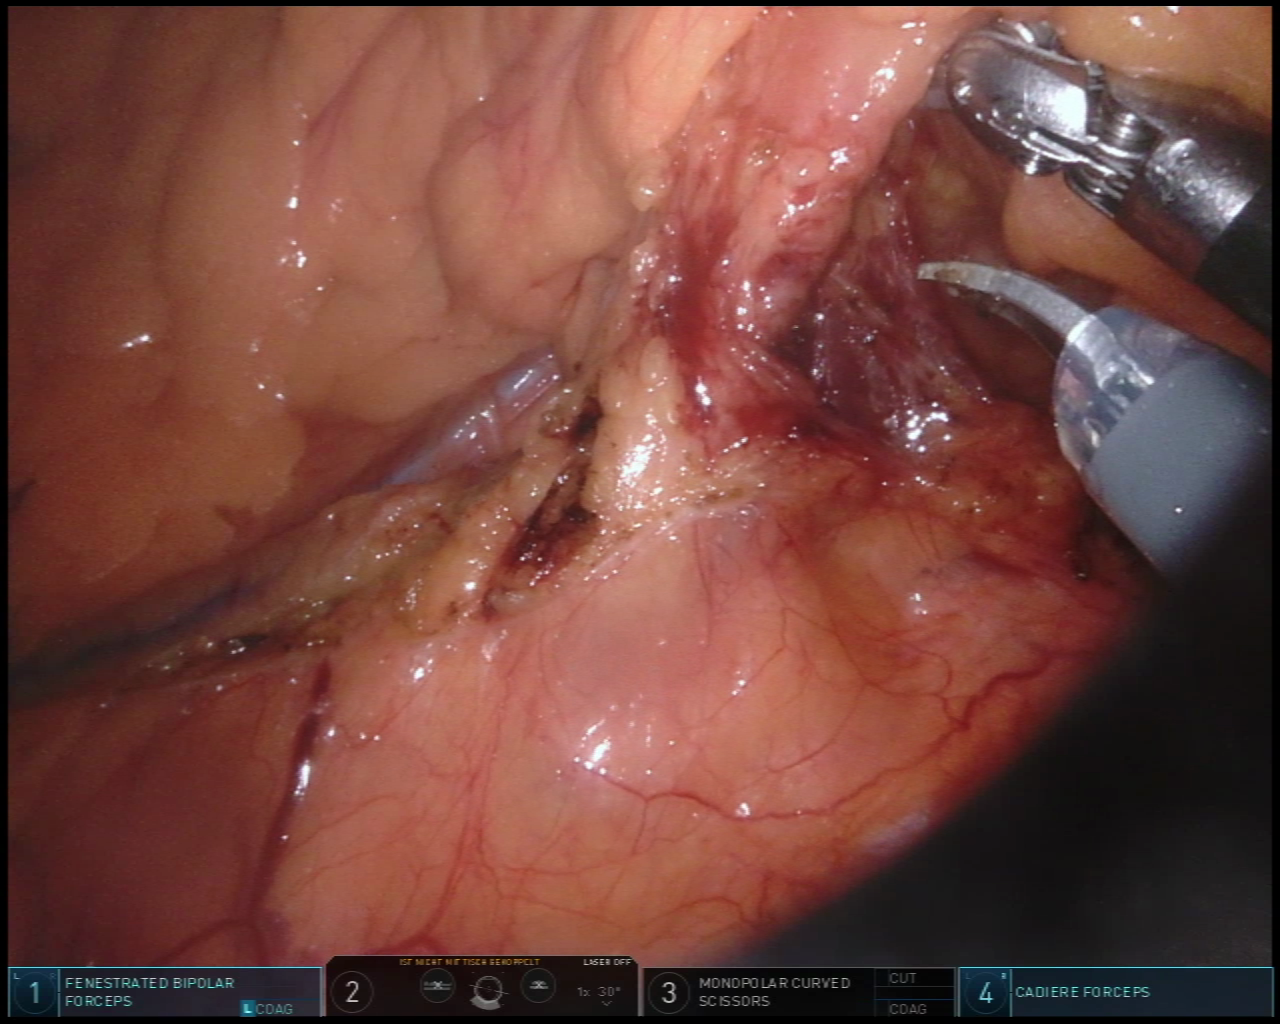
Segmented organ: intestinal_veins
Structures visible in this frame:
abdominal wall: no
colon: no
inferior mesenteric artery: yes
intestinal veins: yes
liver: no
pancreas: no
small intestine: no
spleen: no
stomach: no
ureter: no
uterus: no
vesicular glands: no